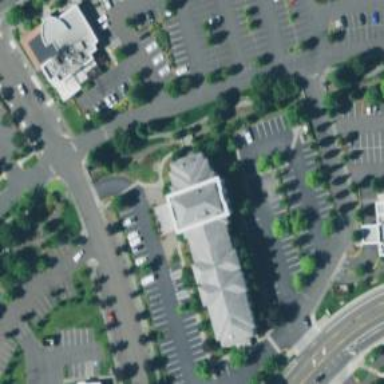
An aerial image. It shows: Hotel building.